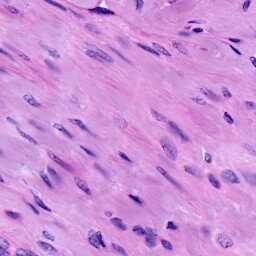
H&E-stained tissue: Cervix